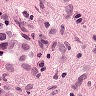
Metastatic tissue present: yes